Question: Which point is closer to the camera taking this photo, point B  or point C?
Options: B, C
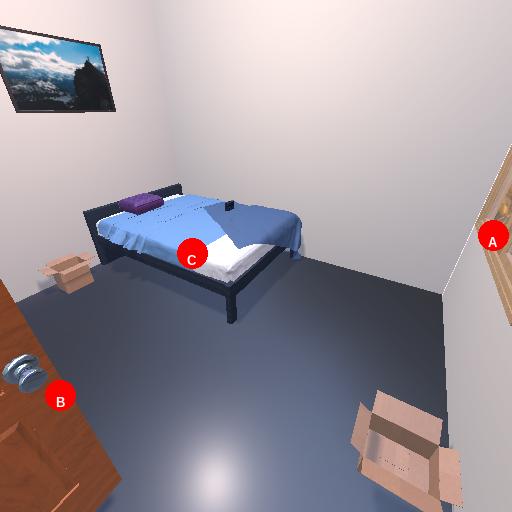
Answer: B